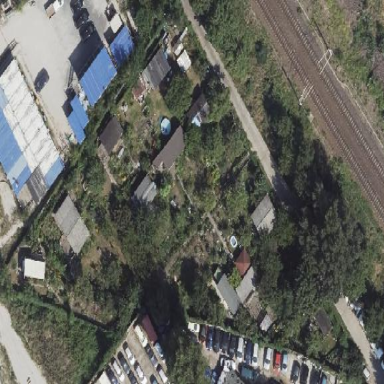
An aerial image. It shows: Allotments area.